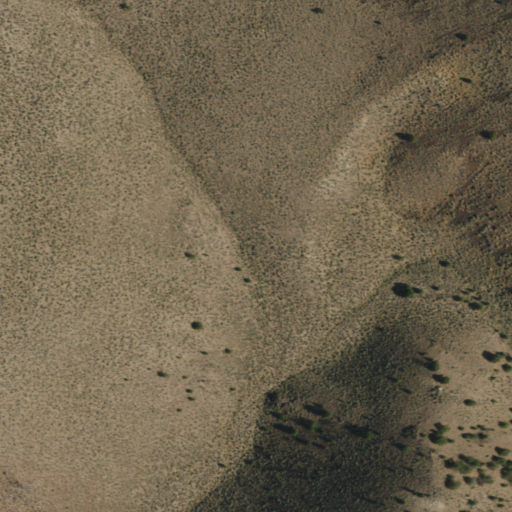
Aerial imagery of depression(s) in Nevada named Little Basin containing only shrub